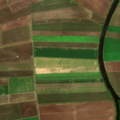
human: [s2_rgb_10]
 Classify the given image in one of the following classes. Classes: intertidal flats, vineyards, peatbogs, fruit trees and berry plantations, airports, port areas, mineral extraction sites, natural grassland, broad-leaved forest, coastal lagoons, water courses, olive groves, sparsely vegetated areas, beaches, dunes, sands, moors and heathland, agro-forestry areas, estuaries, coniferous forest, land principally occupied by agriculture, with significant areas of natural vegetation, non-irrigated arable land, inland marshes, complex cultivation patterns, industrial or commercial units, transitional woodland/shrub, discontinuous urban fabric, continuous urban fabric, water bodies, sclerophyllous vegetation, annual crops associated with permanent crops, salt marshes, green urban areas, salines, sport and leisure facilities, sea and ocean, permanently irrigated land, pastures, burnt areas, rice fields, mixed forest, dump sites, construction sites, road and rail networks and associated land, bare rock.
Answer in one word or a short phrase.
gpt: non-irrigated arable land